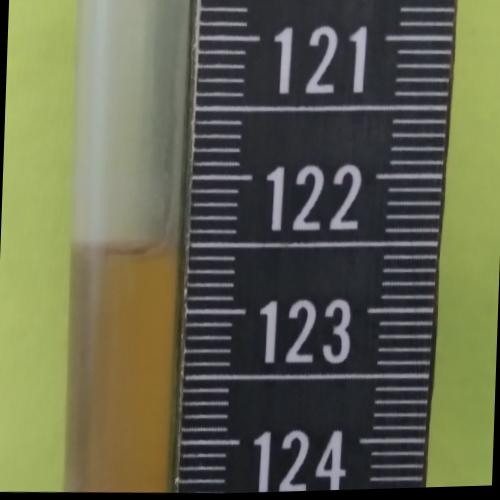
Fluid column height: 122.5 cm